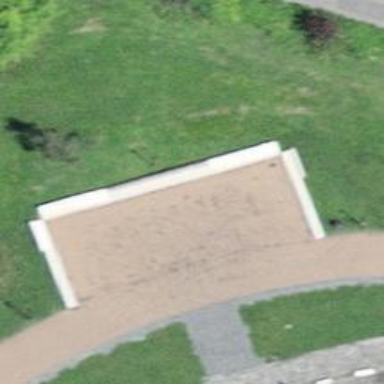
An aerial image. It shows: Bench.